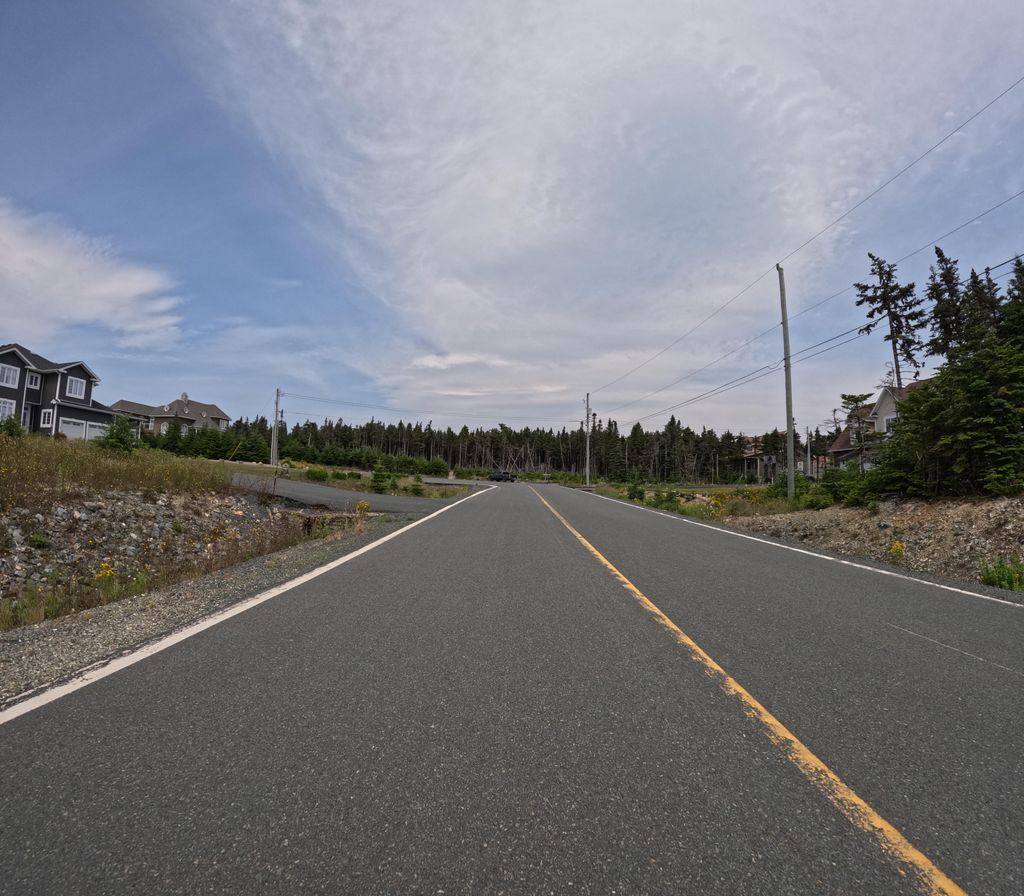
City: st_johns